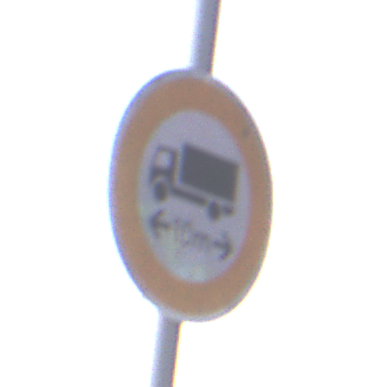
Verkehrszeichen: TatsaechlicheLaenge
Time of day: SunriseSunset
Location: Outdoor (Suburban)
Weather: PartlyCloudy
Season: NotSpecified
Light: Natural